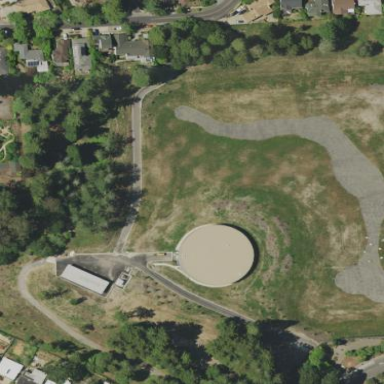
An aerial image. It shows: Water works facility.